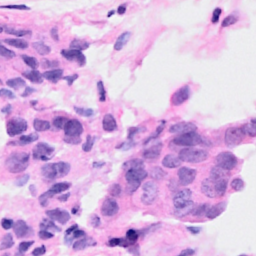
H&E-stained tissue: Breast